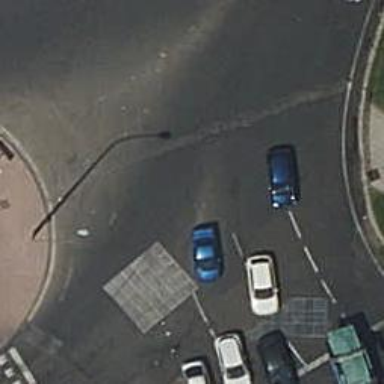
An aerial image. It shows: Primary highway with asphalt surface leading to roundabout.